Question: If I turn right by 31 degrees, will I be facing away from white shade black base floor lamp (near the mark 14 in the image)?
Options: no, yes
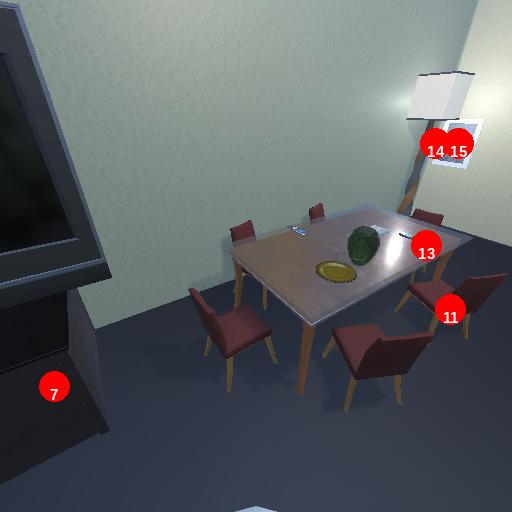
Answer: no